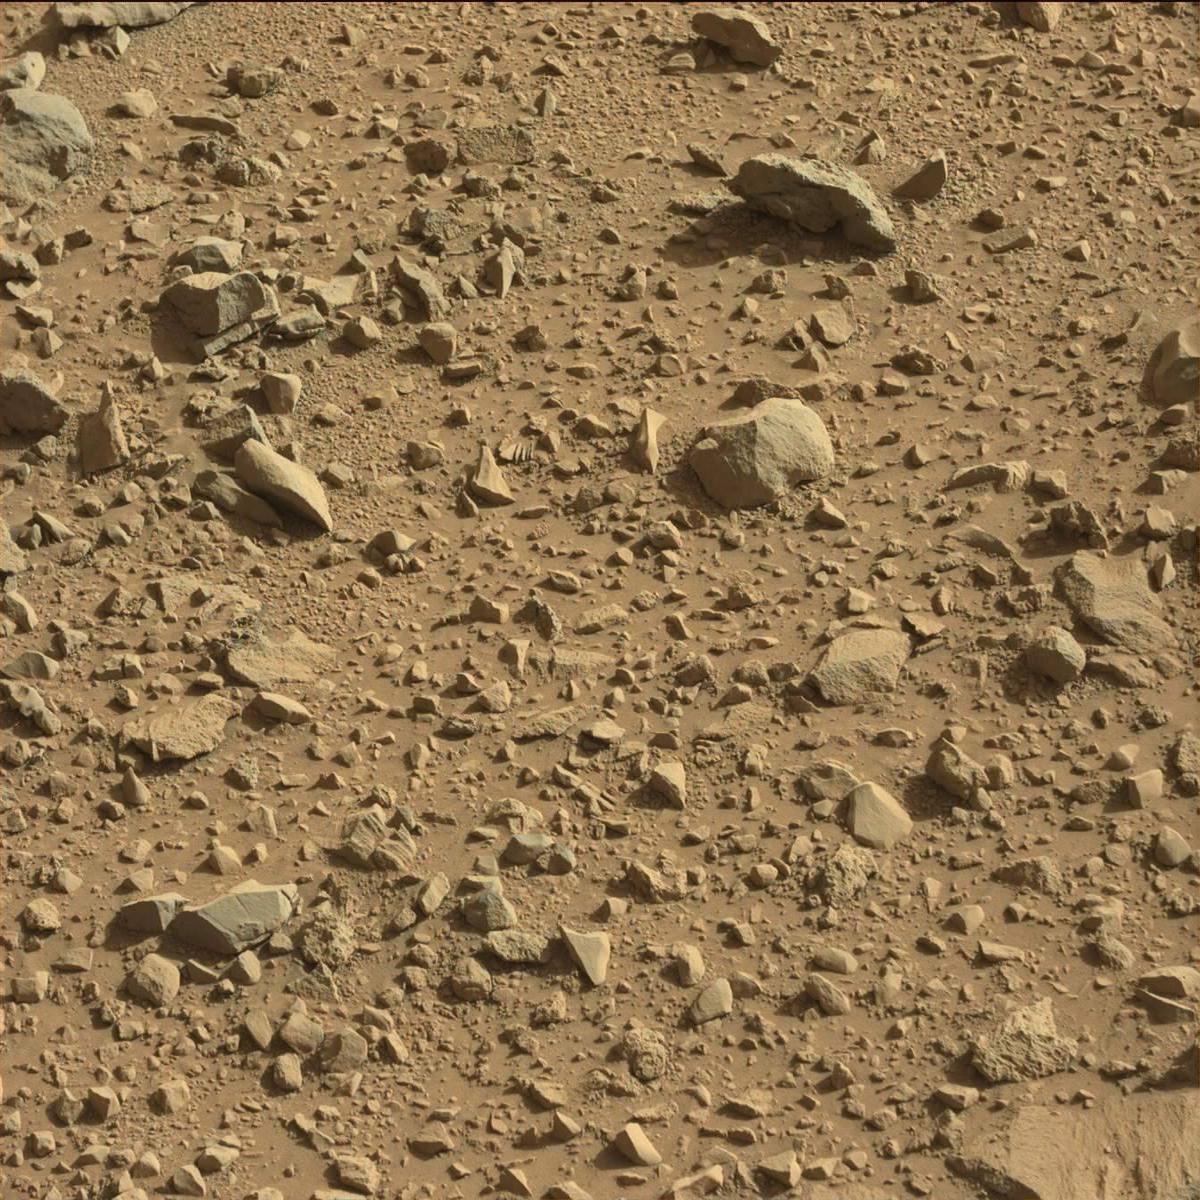
Terrain classes present: Bedrock, Rock, Sand / Soil